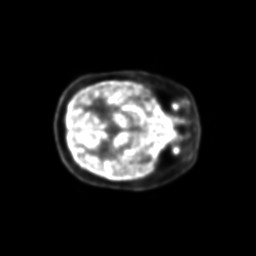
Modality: PET
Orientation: axial
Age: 22
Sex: male
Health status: ill